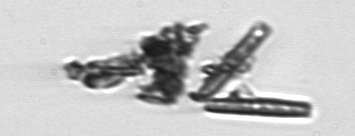
Label: Thalassionema